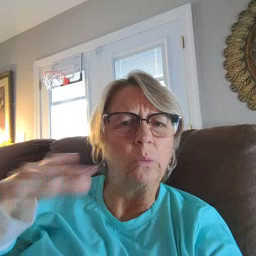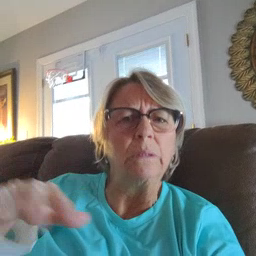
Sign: noisy